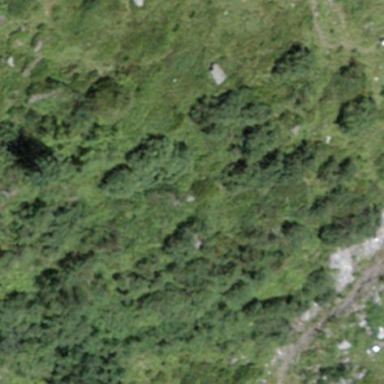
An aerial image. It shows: Beautiful woodland area.